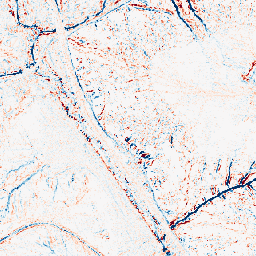
Category: edge_preserving
Decomposition family: median
Decomposition parameters: size: 5
Upsampling method: nearest
Upsampling parameters: scale: 4
Upsampling scale: 4